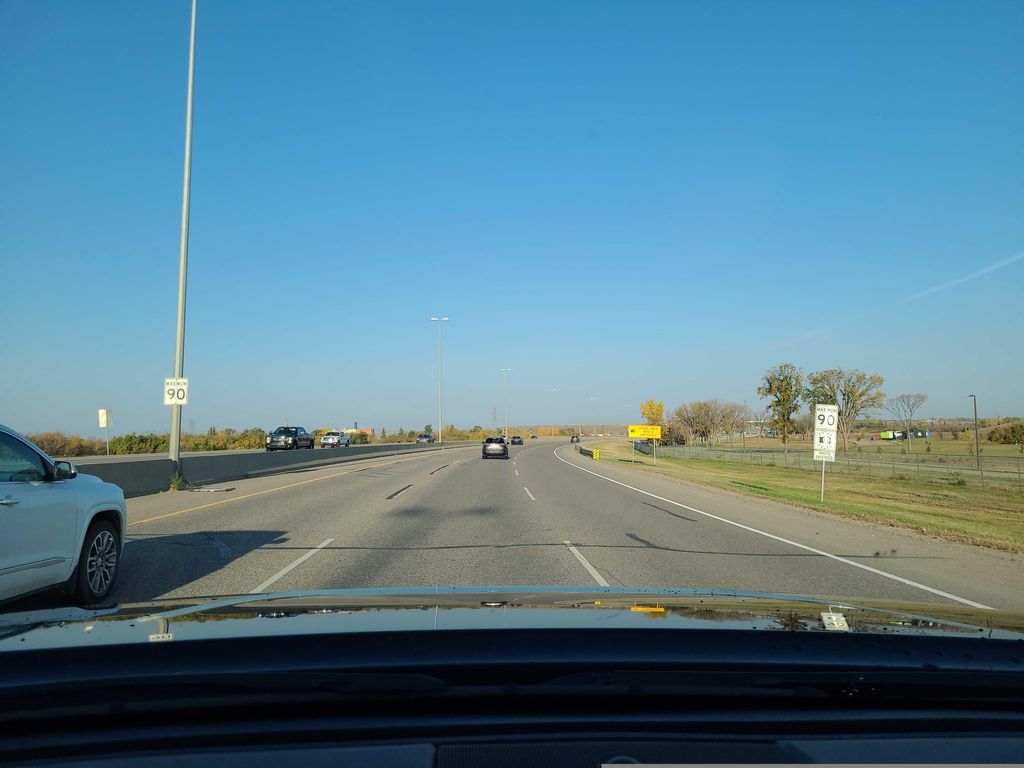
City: saskatoon